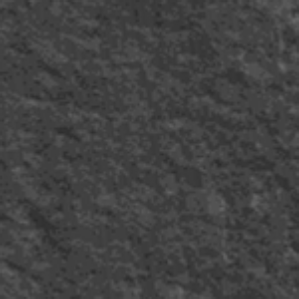
Label: frost